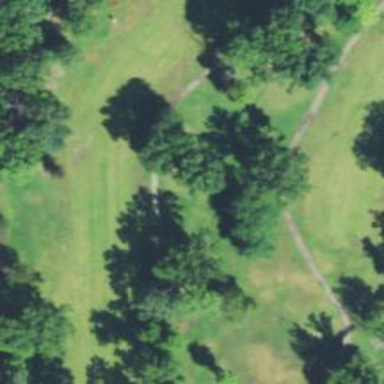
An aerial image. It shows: Path for golf carts.